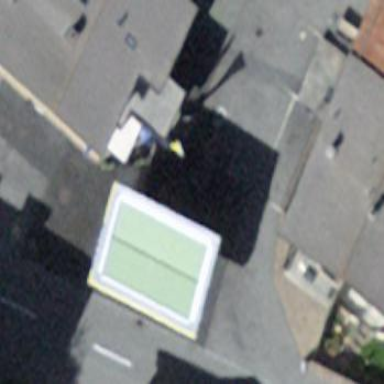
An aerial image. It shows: View of roof of building.